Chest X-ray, PA view. Patient: 21 years old, sex M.
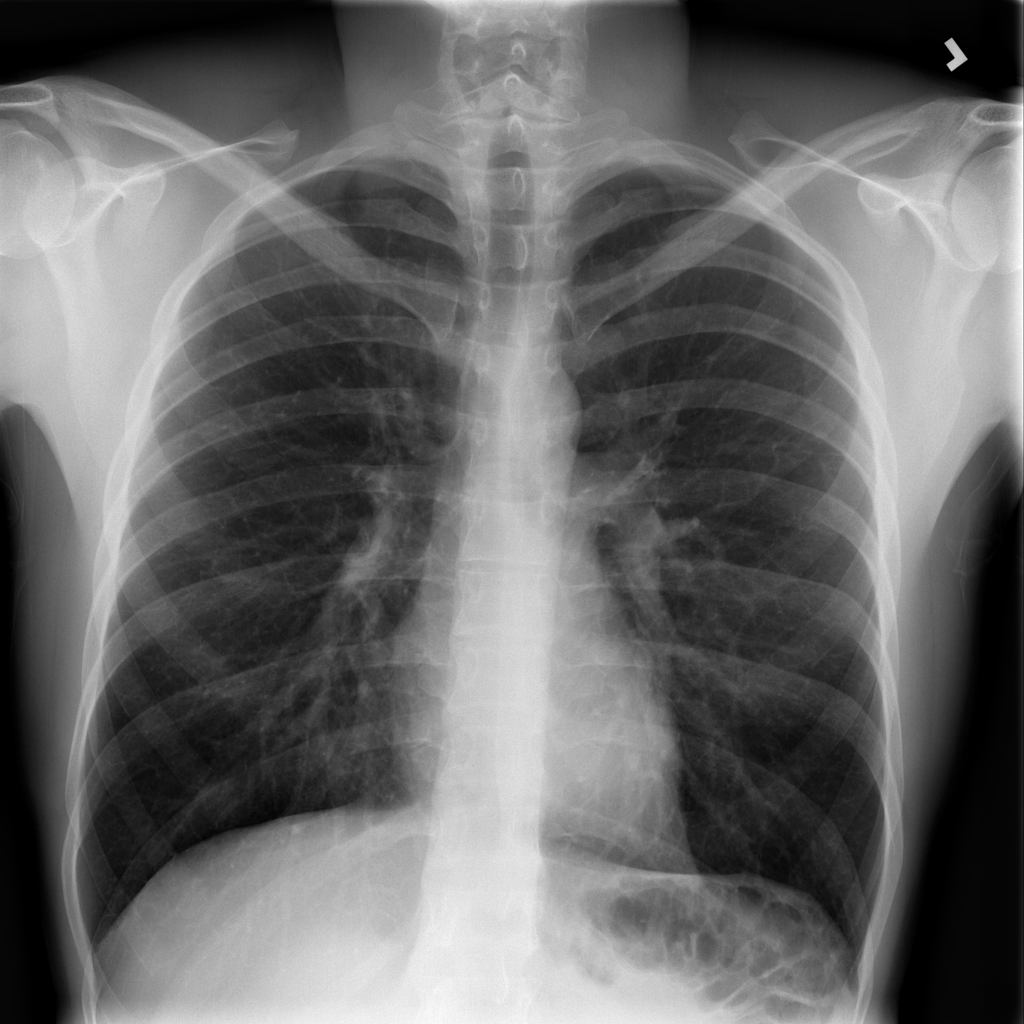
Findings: No Finding